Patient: sex M, age 61
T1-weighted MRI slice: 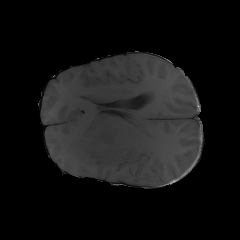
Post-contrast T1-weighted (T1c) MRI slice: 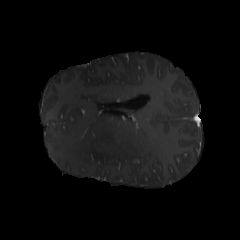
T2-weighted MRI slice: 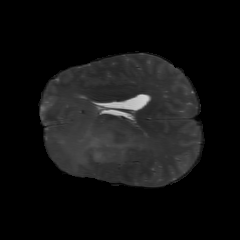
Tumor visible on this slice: yes
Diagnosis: Glioblastoma, IDH-wildtype
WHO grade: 4